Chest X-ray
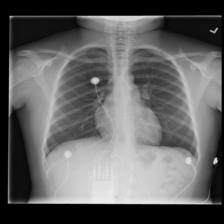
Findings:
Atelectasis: negative
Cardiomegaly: negative
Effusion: negative
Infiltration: negative
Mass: negative
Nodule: negative
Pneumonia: negative
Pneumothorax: negative
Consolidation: negative
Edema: negative
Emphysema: negative
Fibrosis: negative
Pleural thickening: negative
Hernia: negative